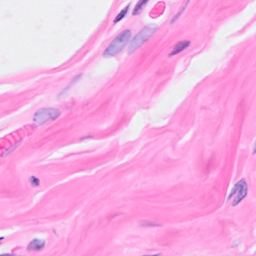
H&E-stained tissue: Breast